Field crop: tomato
Growth stage: 1
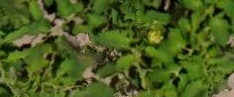
Species: tomato